Field crop: tomato
Growth stage: 1
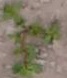
Species: portulaca